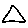
Label: triangle